Current action and preconditions to check: trajectory_clear

Your task: For each precondition in the list above, predict whether it will hold at this action.

Consider the current scene as observed from the mobile robot's camera, and analyze the predicted future states of all dynamic agents (e.g., people, animals, vehicles, or any moving entities) within the NEXT SECOND.

IMPORTANT: Only answer "very likely" if you are absolutely certain—based on strong, clear evidence—that a dynamic agent will violate the precondition in the predicted future state. Do NOT answer "very likely" for unlikely, ambiguous, or low-probability risks.

Ask yourself for each precondition: Is there a high probability, with clear and convincing evidence, that the predicted future states of any dynamic agent will interfere with the predicted future state of the currently executing action within the NEXT SECOND, causing that precondition to fail?

Assess the risk level based on these predictions. Use "likely" or "very likely" if motions create a clear risk of interference.

Use "neutral" or "improbable" if agents are nearby but their predicted paths are clearly diverging or non-conflicting.

Failure Risk Categories: "very improbable", "improbable", "neutral", "likely", "very likely"

Answer Format: Output ONLY the probability_of_failure value from these categories: "very improbable", "improbable", "neutral", "likely", "very likely"

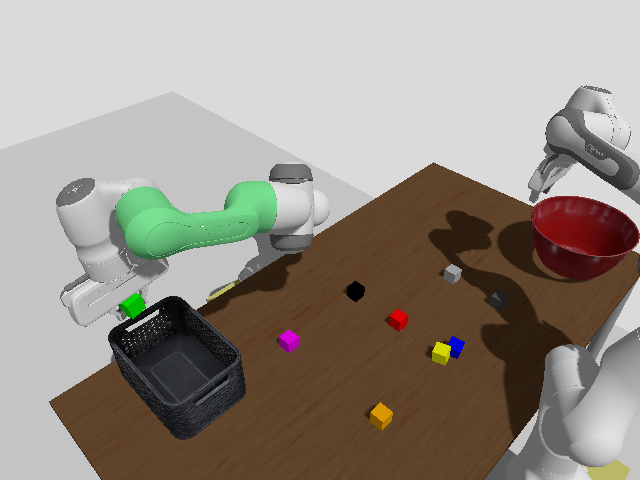

Answer: very improbable